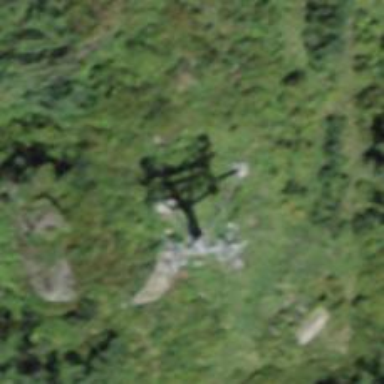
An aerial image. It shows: Pylon for aerialway.